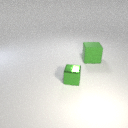
small green metal cube to the left of large green rubber cube